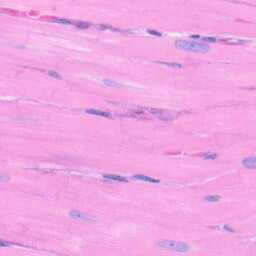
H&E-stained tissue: Heart